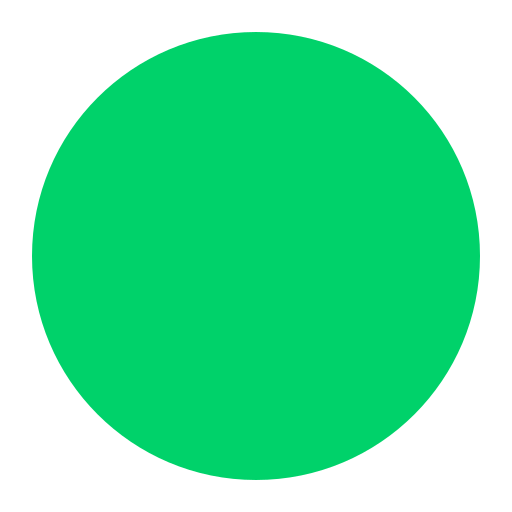
green circle flat